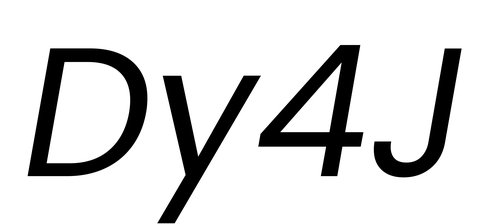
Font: Poppins-Italic